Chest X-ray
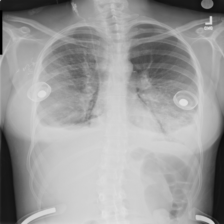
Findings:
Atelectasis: negative
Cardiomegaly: negative
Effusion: positive
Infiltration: positive
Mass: negative
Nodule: negative
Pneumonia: negative
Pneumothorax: negative
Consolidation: positive
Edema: negative
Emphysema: negative
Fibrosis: negative
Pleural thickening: negative
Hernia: negative